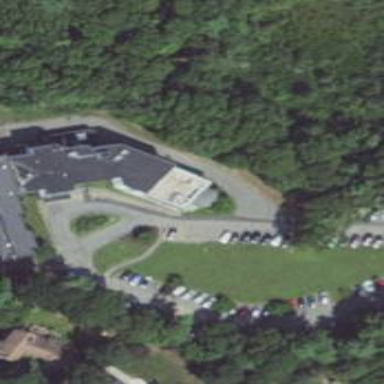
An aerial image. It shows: Parking space is available.